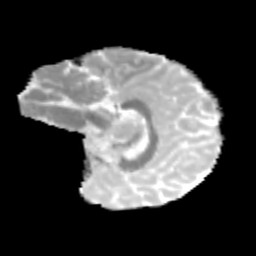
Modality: MD
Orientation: sagittal
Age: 10
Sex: female
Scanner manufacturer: siemens
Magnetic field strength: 3 T
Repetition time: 3.8 s
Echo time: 0.07 s